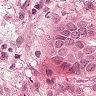
Metastatic tissue present: yes